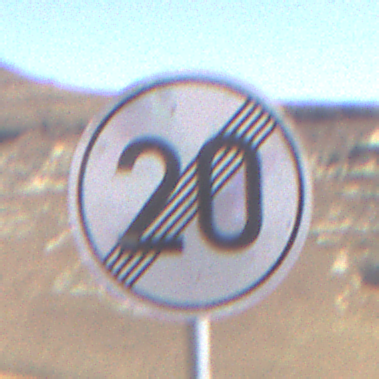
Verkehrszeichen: EndeGeschwindigkeit20
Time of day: Midday
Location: Outdoor (Nature)
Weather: Clear
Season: NotSpecified
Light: Natural